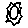
Label: sun